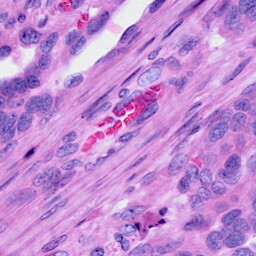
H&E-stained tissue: Ovarian